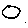
Label: circle